Current action and preconditions to check: path_clear

Your task: For each precondition in the list above, predict whether it will hold at this action.

Consider the current scene as observed from the mobile robot's camera, and analyze the predicted future states of all dynamic agents (e.g., people, animals, vehicles, or any moving entities) within the NEXT SECOND.

IMPORTANT: Only answer "very likely" if you are absolutely certain—based on strong, clear evidence—that a dynamic agent will violate the precondition in the predicted future state. Do NOT answer "very likely" for unlikely, ambiguous, or low-probability risks.

Ask yourself for each precondition: Is there a high probability, with clear and convincing evidence, that the predicted future states of any dynamic agent will interfere with the predicted future state of the currently executing action within the NEXT SECOND, causing that precondition to fail?

Assess the risk level based on these predictions. Use "likely" or "very likely" if motions create a clear risk of interference.

Use "neutral" or "improbable" if agents are nearby but their predicted paths are clearly diverging or non-conflicting.

Failure Risk Categories: "very improbable", "improbable", "neutral", "likely", "very likely"

Answer Format: Output ONLY the probability_of_failure value from these categories: "very improbable", "improbable", "neutral", "likely", "very likely"

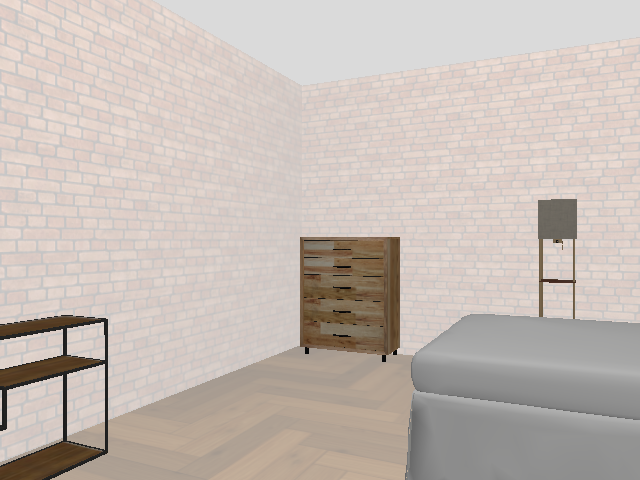

Answer: very improbable